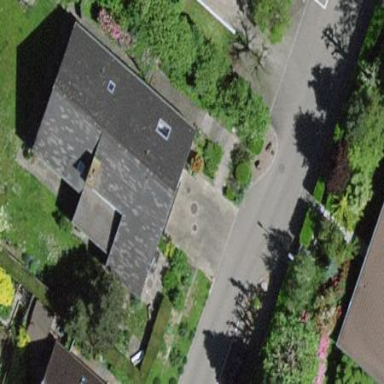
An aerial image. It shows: Simple and straightforward house.